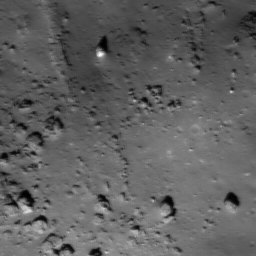
Host type: background_regolith
Lunar coordinates: latitude nan, longitude nan